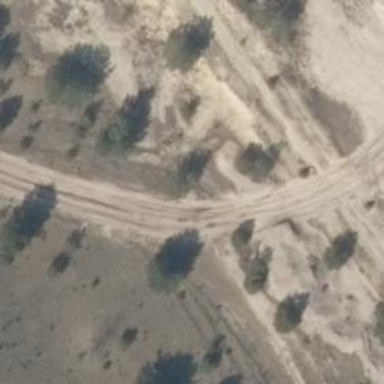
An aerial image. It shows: Sandy path.